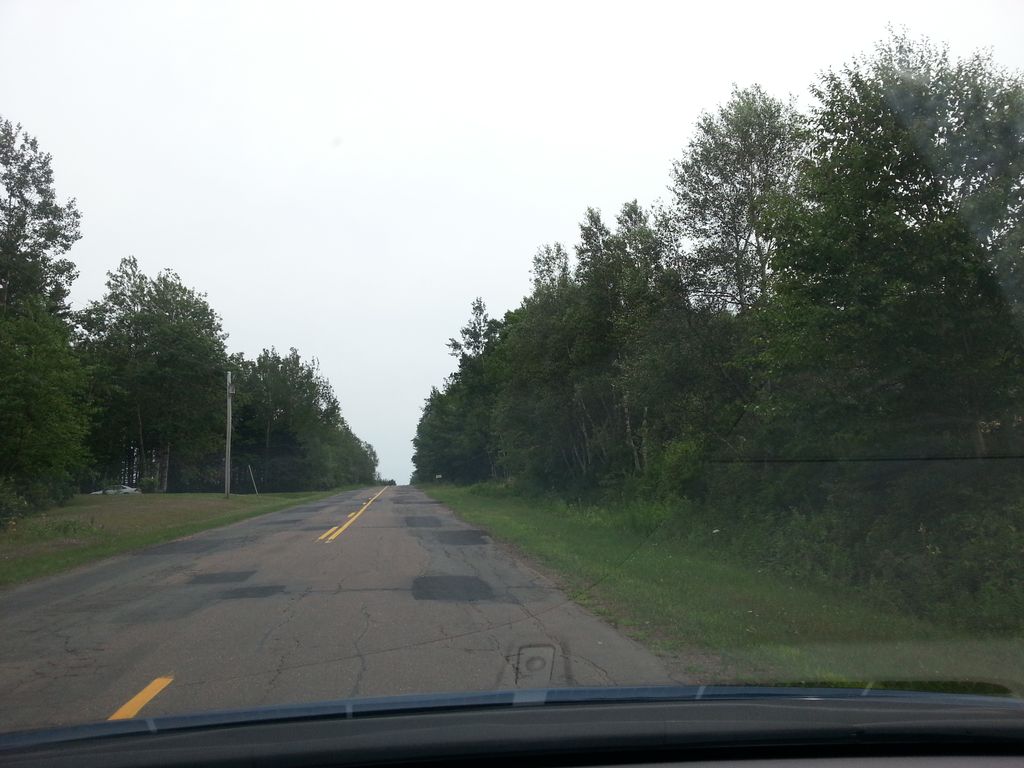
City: charlottetown